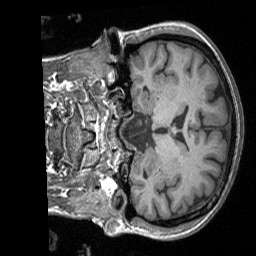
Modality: T1w
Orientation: coronal
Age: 36
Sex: female
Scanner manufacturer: siemens
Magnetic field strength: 3 T
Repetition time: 1.9 s
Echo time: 0.00252 s